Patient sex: F
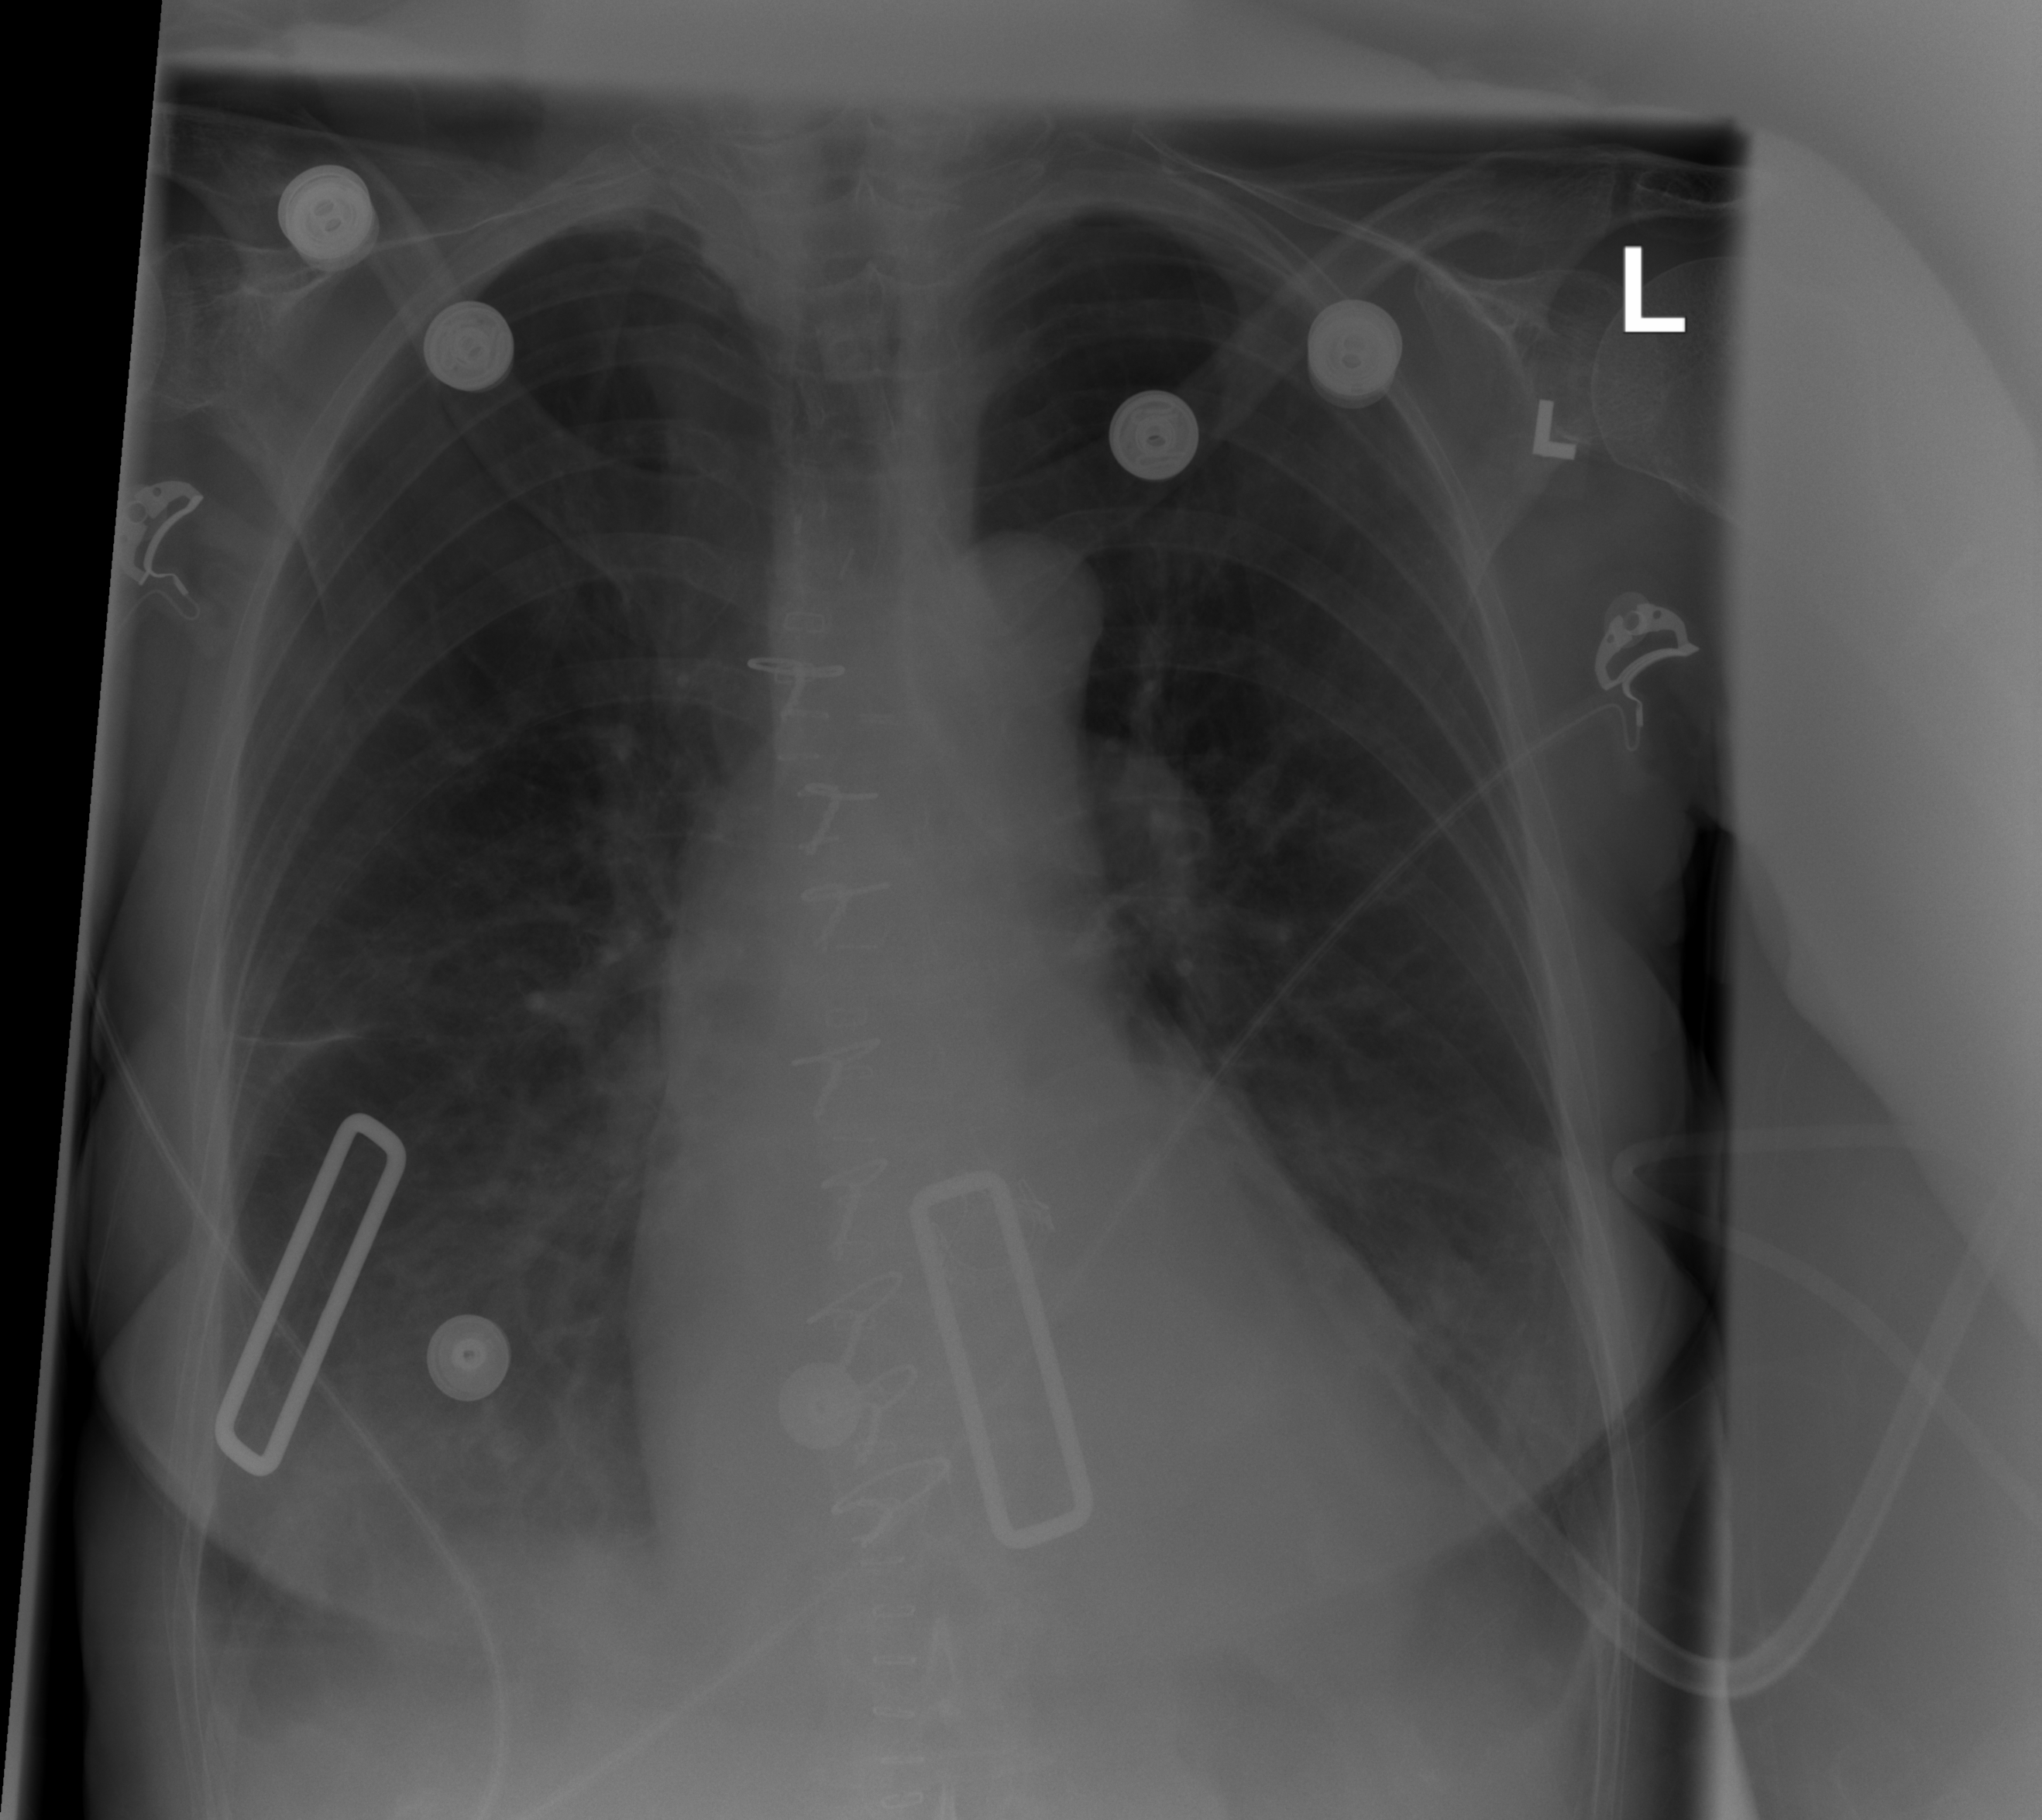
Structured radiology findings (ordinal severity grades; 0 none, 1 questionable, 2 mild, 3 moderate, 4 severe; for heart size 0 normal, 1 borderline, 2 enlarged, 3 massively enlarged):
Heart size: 0
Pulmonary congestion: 2
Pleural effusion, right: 2
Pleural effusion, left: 2
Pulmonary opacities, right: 0
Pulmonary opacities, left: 0
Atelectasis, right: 2
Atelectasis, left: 2